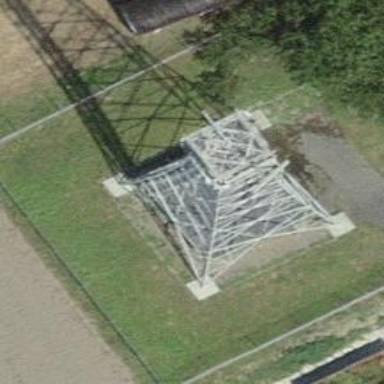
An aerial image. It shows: Mast tower used for communication.